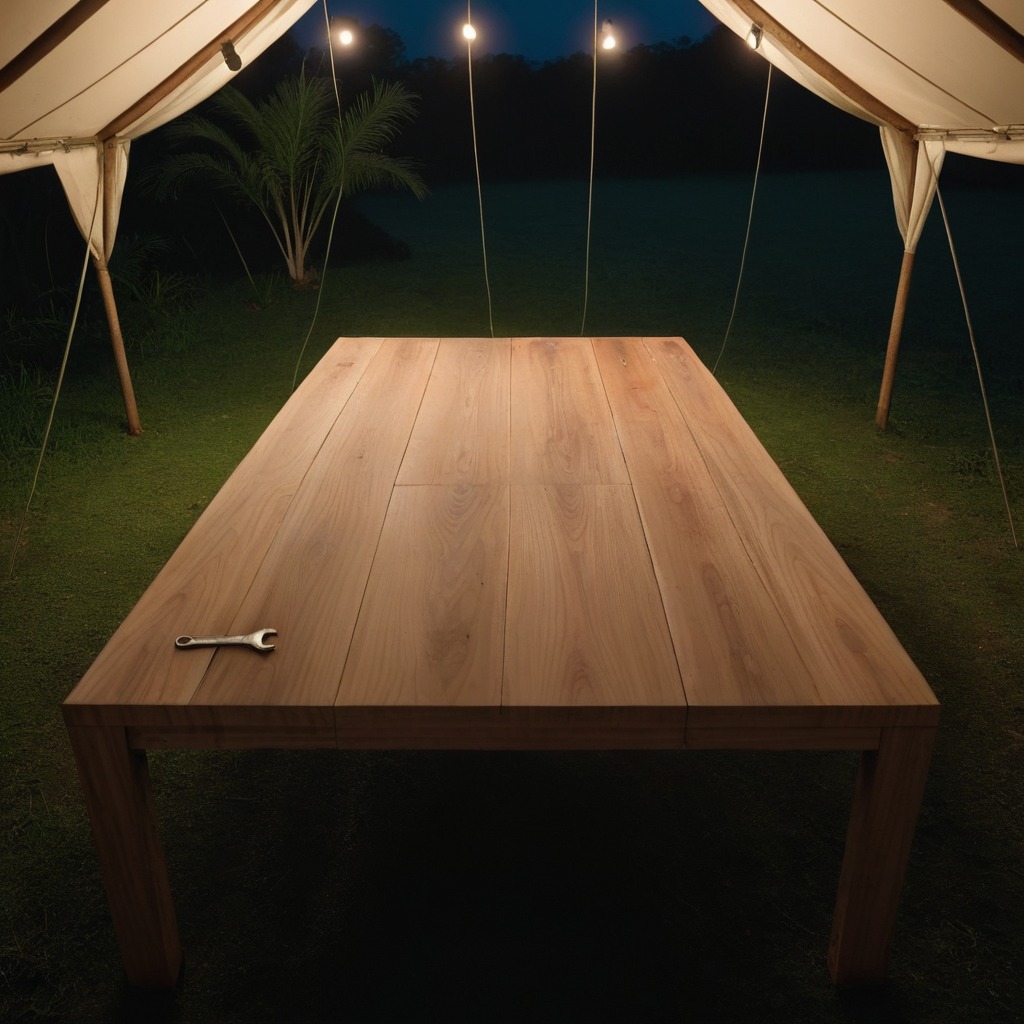
An wrench is lying on a wooden table inside a jungle field workshop tent at night.